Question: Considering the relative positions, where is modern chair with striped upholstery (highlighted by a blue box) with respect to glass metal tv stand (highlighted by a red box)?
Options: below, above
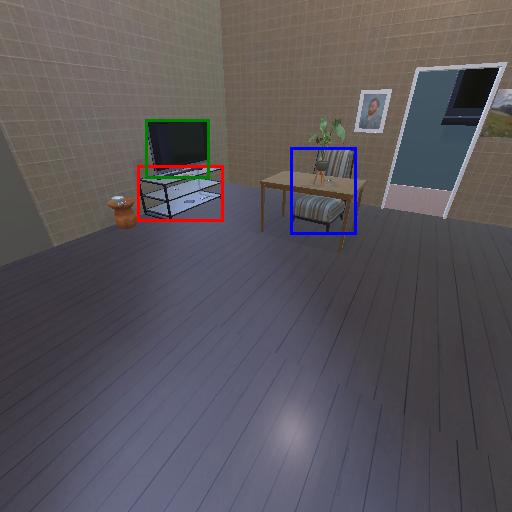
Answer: below